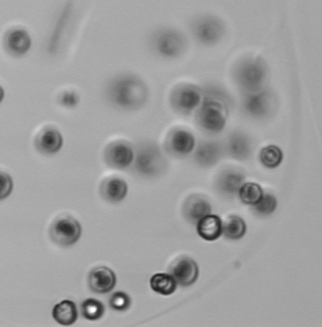
Label: Phaeocystis